Interaction volume radius: 5 \u00c5
Interaction volume height: 45 \u00c5
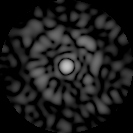
Disorder parameter: 0.8014